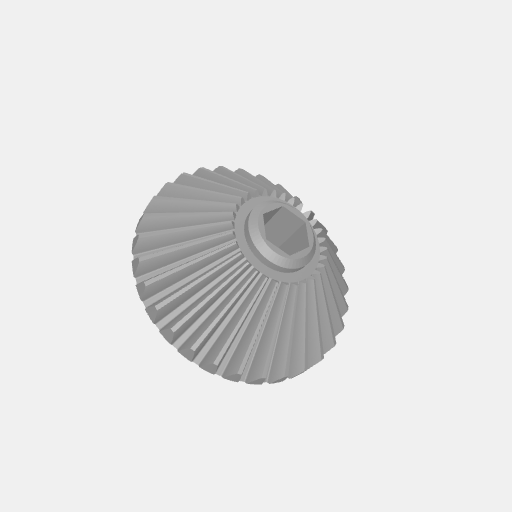
Part: MiterGearCone